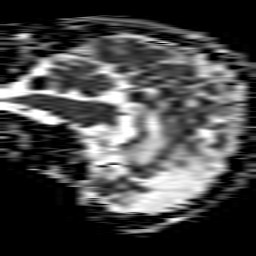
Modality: ADC
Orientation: sagittal
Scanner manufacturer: philips
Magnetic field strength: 1.5 T
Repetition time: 4.246 s
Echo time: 0.1086 s